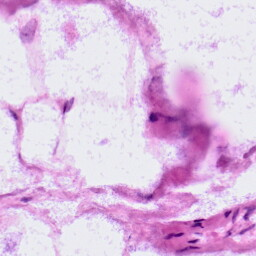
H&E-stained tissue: LymphNode